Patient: sex M, age 78
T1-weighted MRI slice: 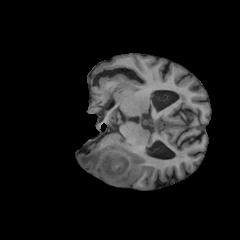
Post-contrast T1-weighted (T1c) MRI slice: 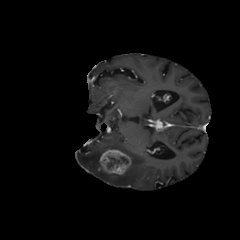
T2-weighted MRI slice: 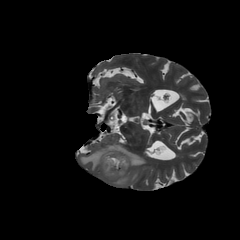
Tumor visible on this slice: yes
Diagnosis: Glioblastoma, IDH-wildtype
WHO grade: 4